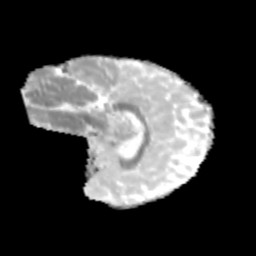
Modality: MD
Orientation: sagittal
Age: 9
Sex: male
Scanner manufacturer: siemens
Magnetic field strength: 3 T
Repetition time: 3.8 s
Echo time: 0.07 s